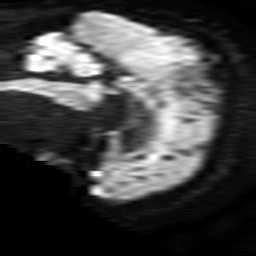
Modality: TRACE
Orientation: sagittal
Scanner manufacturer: philips
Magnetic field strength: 3 T
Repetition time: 5.026 s
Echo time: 0.0749 s